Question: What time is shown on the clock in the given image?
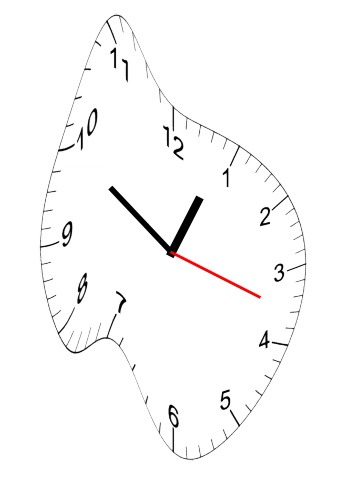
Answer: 12:50:18